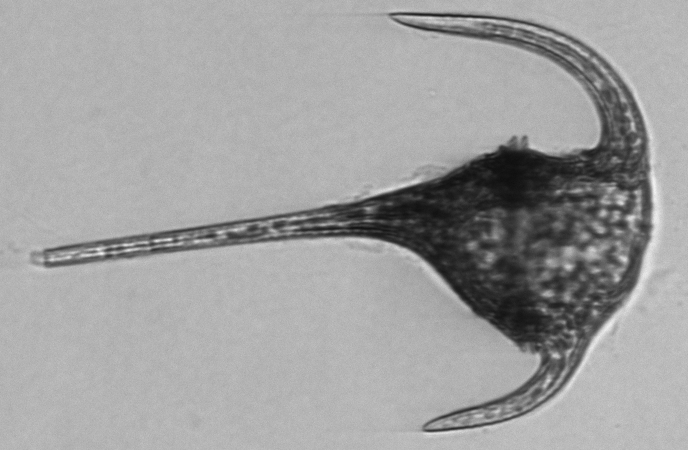
Label: Tripos